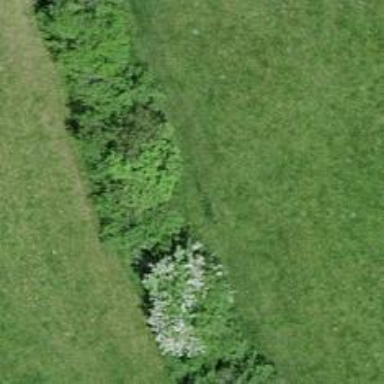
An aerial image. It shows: Hedge barrier.